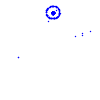
Particle: kaon